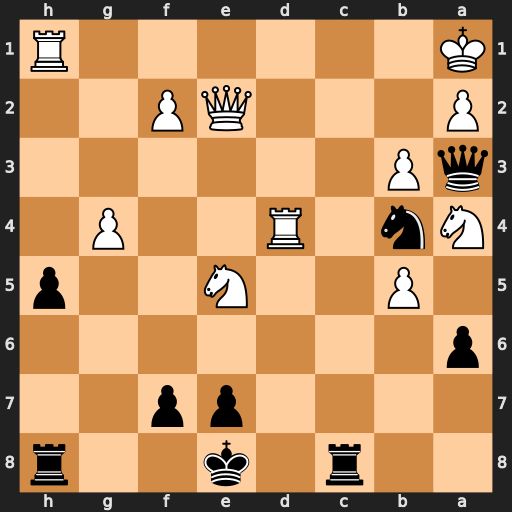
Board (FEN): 2r1k2r/4pp2/p7/1P2N2p/Nn1R2P1/qP6/P3QP2/K6R
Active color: b
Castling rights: k
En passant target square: -
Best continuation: Rc1+ Rxc1 Qxc1#